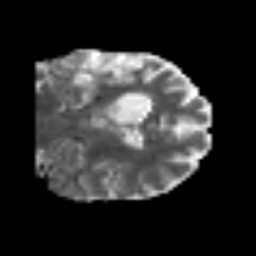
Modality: MD
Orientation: coronal
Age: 50
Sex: male
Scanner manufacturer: siemens
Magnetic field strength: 3 T
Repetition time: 6.1 s
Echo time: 0.101 s